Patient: sex M, age 66
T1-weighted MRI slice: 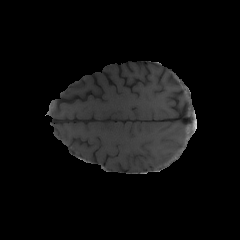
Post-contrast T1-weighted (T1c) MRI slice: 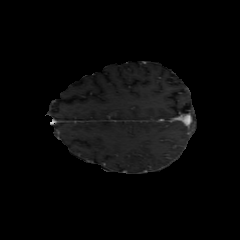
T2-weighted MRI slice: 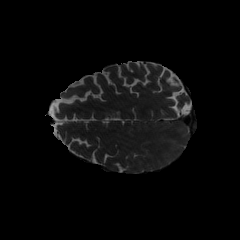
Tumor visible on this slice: no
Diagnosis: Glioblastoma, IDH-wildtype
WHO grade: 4